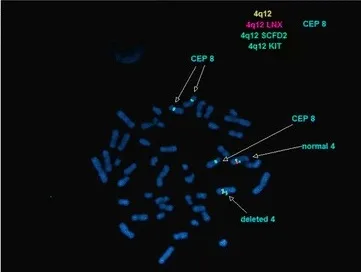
Molecular diagnostics of the patient's tumor. C; Metaphase FISH analysis shows one normal copy of chromosome 4, which retains all 3 FISH probes on 4q (green SCFD2 that is centromeric to FIP1L1, orange LNX that is located between FIPL1 and PDGFRA, and blue KIT that is telomeric to PDGFRA). The other copy of chromosome 4 shows an isolated deletion of LNX with retention of the flanking SCFD2 and KIT probes, indicative of a FIP1L1-PDGFRA rearrangement. Trisomy 8 is also present in these cells, as evidenced by 3 CEP 8 probe signals.
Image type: pathology (fish)